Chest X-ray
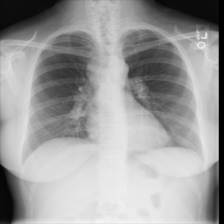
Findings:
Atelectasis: negative
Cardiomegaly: negative
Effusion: negative
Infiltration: negative
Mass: negative
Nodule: negative
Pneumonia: negative
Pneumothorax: negative
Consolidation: negative
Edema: negative
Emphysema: negative
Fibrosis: negative
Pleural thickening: negative
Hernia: negative